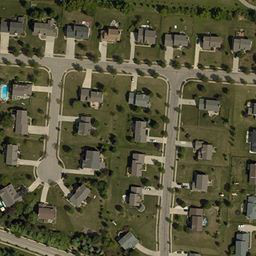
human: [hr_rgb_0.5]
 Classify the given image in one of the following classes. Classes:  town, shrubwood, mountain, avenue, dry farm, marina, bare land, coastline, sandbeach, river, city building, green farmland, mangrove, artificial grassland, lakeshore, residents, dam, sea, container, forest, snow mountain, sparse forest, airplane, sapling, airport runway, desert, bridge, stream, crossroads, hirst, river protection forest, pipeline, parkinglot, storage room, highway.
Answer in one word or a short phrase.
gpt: town